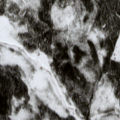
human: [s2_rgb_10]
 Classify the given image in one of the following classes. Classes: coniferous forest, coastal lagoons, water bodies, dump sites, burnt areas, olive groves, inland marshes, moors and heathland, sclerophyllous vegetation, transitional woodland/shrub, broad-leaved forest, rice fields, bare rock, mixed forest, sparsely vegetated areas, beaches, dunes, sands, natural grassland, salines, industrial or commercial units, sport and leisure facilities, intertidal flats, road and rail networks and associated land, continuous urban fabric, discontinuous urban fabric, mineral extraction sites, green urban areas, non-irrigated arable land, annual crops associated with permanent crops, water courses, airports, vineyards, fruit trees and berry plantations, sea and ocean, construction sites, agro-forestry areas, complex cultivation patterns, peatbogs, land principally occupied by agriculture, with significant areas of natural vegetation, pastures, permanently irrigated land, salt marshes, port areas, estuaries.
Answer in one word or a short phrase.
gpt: coniferous forest, mixed forest, transitional woodland/shrub, peatbogs